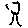
Label: tree